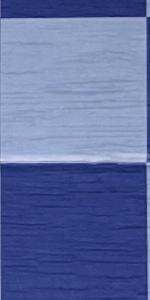
Label: Empty